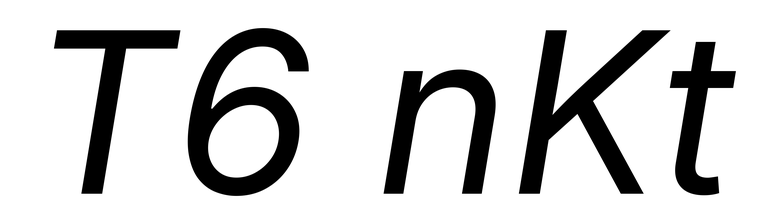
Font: Inter-Italic_Italic